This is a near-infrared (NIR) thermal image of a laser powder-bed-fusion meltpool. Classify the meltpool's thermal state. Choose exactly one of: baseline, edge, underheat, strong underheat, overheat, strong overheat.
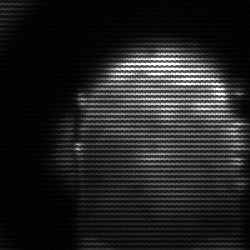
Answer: baseline